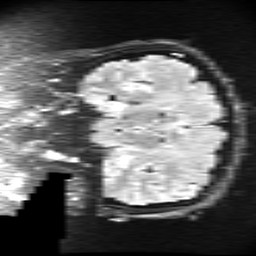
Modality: FLAIR
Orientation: coronal
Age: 23
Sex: female
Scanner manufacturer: ge
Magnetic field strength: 3 T
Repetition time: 11 s
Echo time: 0.1497 s